Question: I would like to embed an Aztec Code reader into my app.
I need control over the GUI to
- -
What I found was
- - <URL>
Is there a solution for that problem? Maybe som libs? Proprietary libs?

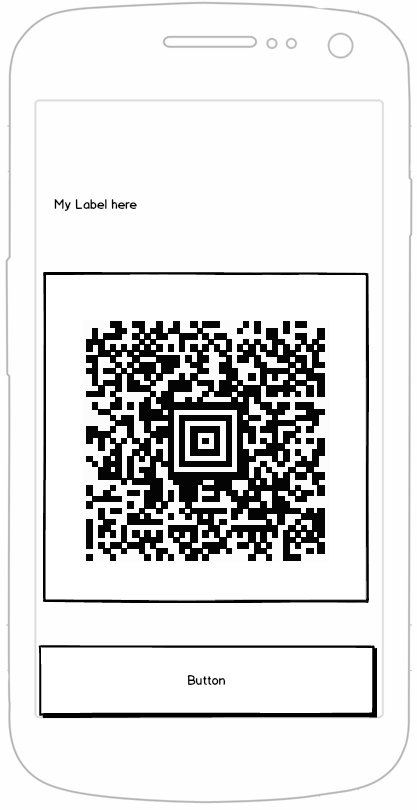
Answer: I found a proprietary lib from manateeworks.com
They do offer a lib, which can be used to decode Aztec Codes